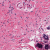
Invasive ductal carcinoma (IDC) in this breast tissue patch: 0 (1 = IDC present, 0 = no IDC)